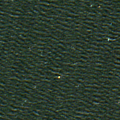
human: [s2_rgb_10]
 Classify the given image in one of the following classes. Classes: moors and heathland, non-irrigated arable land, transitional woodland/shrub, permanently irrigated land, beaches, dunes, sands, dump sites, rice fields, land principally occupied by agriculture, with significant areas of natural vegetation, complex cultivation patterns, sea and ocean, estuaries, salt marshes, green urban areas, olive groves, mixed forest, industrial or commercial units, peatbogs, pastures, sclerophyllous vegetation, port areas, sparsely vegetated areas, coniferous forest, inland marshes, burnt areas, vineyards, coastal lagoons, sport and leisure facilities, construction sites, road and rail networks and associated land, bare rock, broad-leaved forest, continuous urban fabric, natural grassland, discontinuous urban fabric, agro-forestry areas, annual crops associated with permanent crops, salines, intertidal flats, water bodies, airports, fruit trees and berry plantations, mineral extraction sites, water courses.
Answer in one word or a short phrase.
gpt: sea and ocean